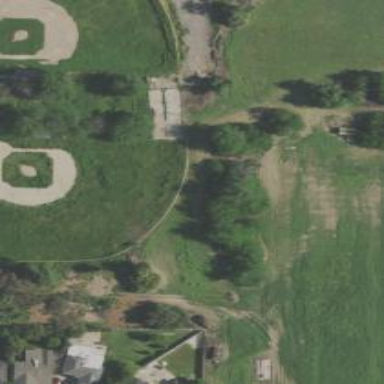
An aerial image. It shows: Baseball pitch for leisure land.